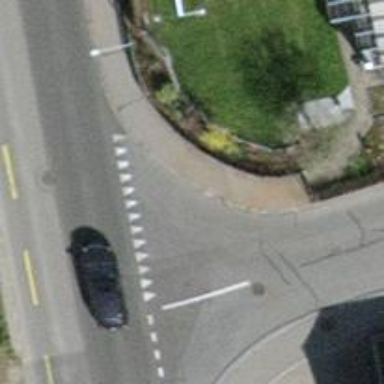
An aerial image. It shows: Sidewalk.